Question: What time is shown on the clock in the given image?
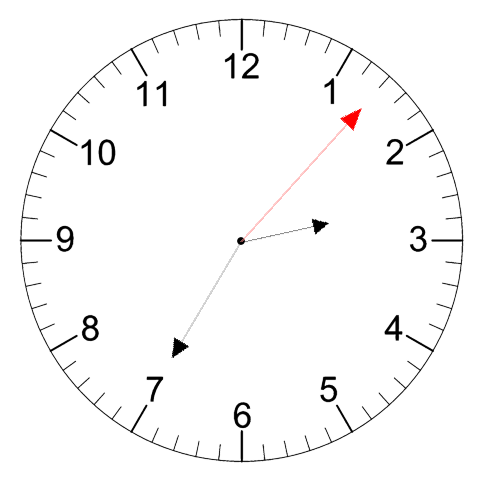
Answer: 02:35:07